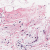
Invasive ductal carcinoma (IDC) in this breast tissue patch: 0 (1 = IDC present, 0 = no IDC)